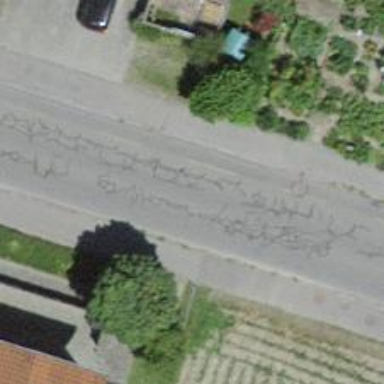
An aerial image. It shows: Residential road with asphalt surface and sidewalks on both sides.